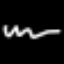
Label: squiggle